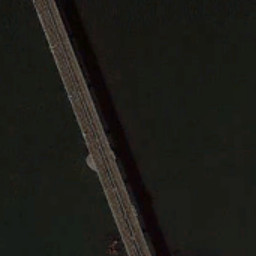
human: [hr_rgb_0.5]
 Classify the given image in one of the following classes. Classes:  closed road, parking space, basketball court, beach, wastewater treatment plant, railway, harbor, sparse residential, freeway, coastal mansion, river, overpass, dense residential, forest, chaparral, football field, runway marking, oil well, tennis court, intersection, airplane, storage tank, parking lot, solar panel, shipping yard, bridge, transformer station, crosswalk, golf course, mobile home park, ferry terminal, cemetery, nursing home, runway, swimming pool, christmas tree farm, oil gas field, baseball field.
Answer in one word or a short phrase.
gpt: bridge